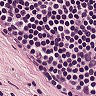
Metastatic tissue present: no